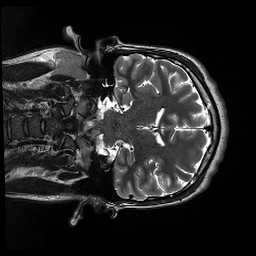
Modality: T2w
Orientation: coronal
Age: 19
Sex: male